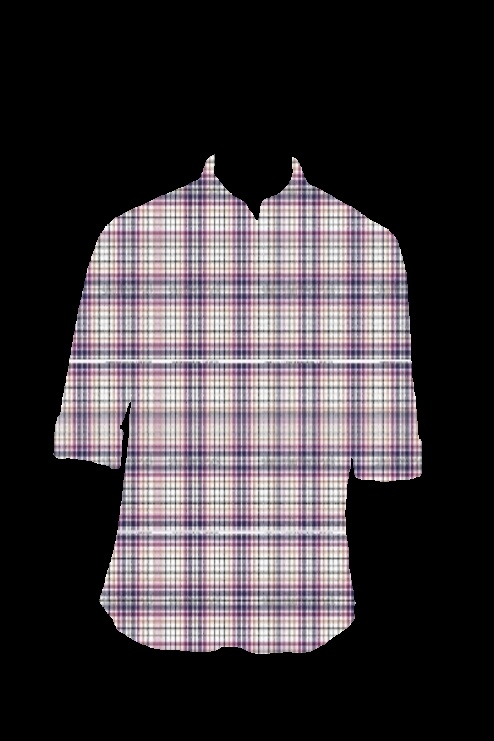
purple plaid button up tee